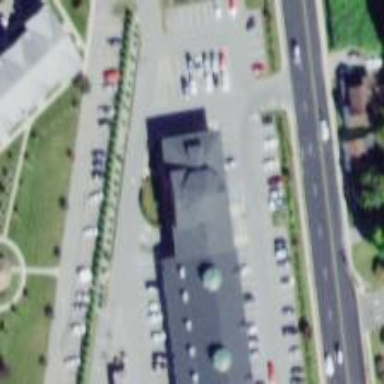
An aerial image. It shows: Parking space.